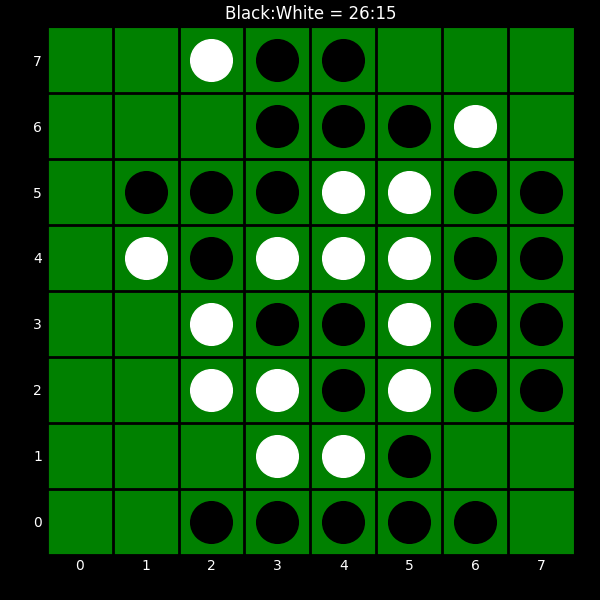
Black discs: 26
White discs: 15